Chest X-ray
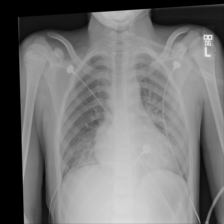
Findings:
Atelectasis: negative
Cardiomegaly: positive
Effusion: positive
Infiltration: negative
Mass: negative
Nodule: negative
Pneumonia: negative
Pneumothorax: negative
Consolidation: negative
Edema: negative
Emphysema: negative
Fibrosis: negative
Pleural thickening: negative
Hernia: negative